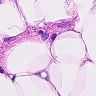
Metastatic tissue present: yes